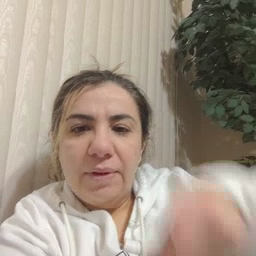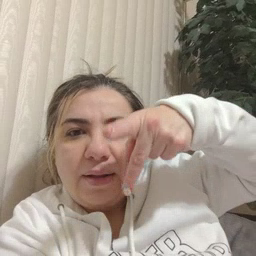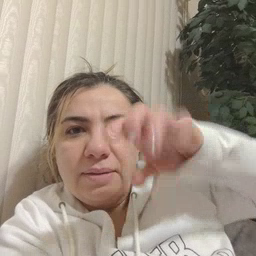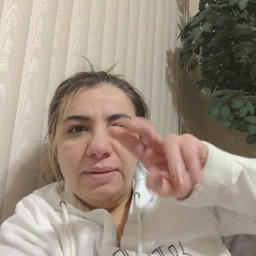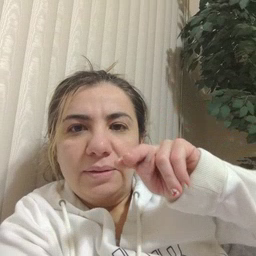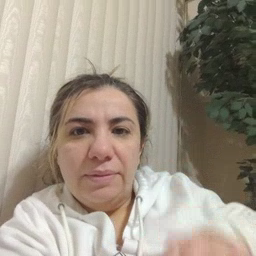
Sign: penny